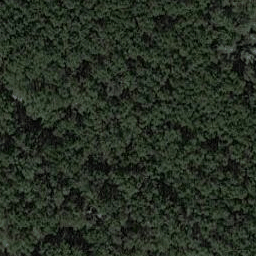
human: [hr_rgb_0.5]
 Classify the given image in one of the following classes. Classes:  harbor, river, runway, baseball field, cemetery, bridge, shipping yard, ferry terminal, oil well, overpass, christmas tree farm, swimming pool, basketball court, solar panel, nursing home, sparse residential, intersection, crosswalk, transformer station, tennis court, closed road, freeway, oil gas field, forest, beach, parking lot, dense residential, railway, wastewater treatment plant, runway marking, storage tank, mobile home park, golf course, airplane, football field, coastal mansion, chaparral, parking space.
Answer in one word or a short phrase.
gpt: forest